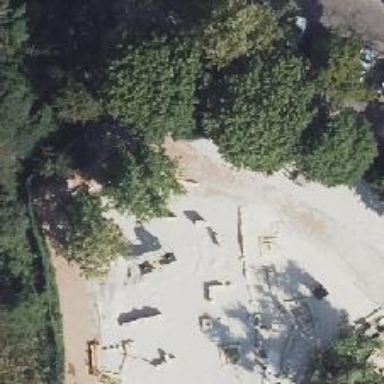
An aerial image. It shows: Playground featuring balance rope.